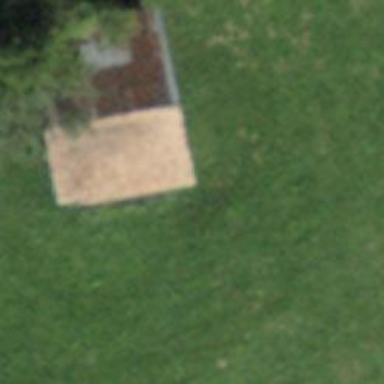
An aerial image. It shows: Barn.